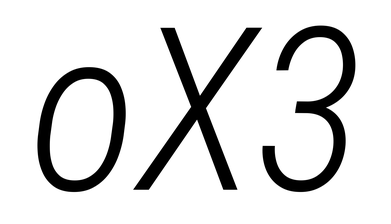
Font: Roboto-Italic_Condensed_Light_Italic